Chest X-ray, PA view. Patient: 76 years old, sex M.
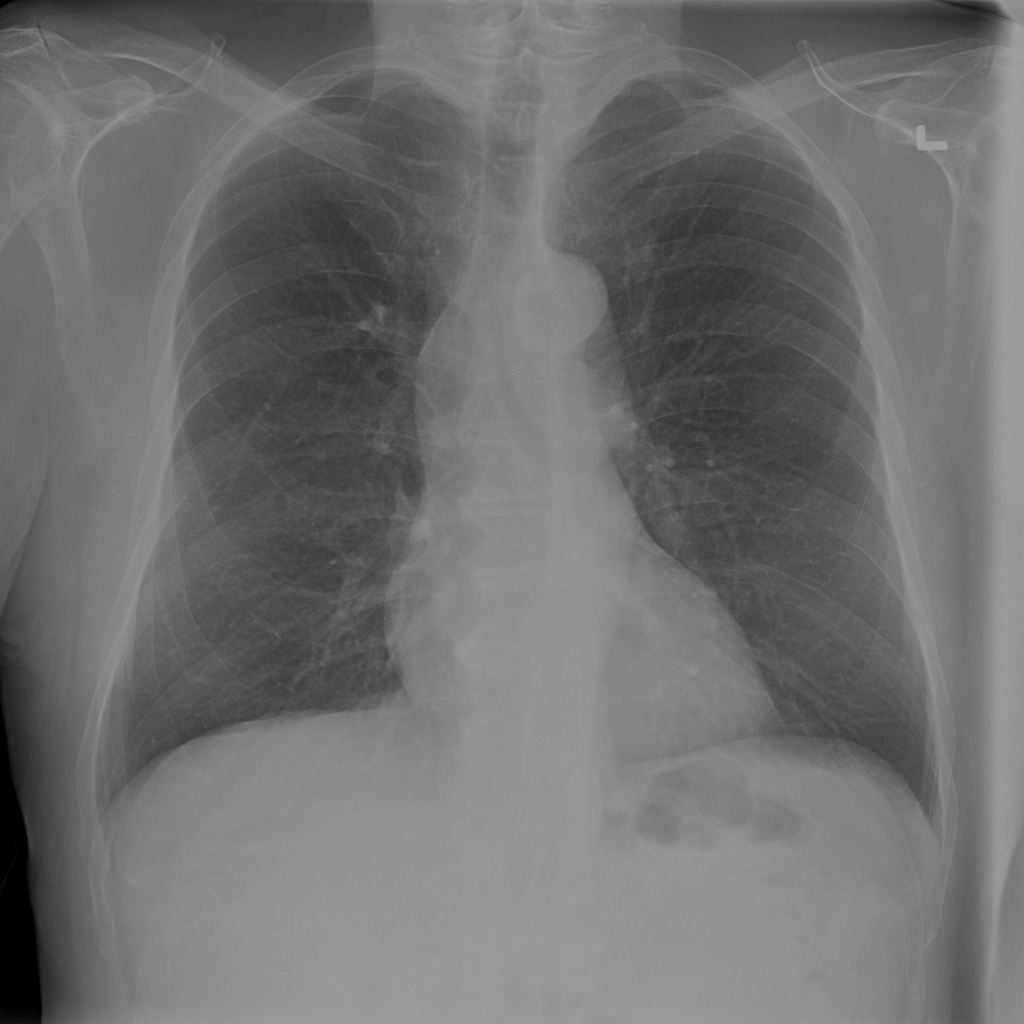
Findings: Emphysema